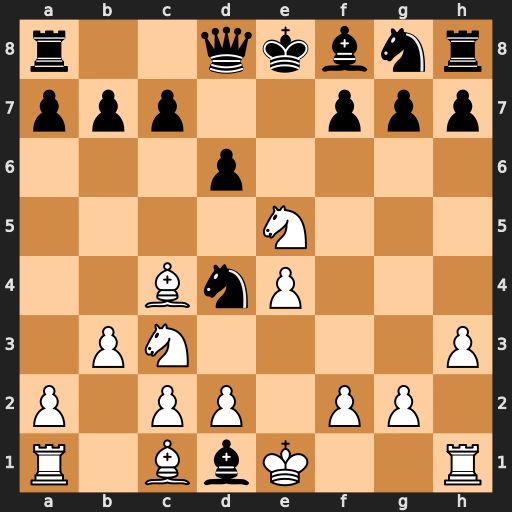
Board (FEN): r2qkbnr/ppp2ppp/3p4/4N3/2BnP3/1PN4P/P1PP1PP1/R1BbK2R
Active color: w
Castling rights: KQkq
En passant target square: -
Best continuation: Bxf7+ Ke7 Nd5#